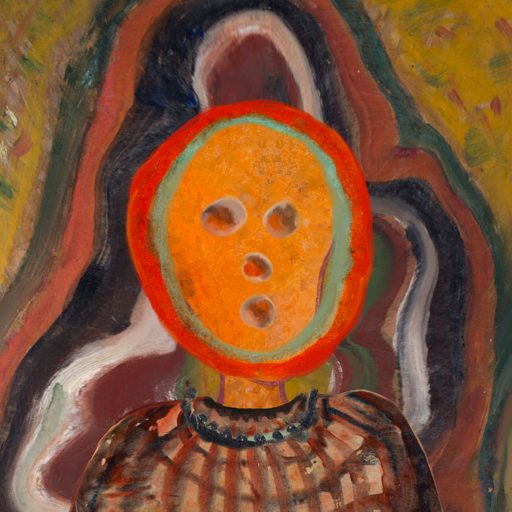
Background: AfterRaid, Head And Neck Front: Hypocrite, Face Front: Rupkatha, Bust: Orphan, Hair Front: Sisters, Head Accessory: Blank, Second Necklace: Blank, Necklace: Childish, Baby: Blank